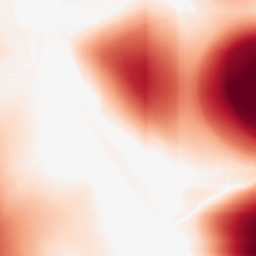
Category: morphological
Decomposition family: rolling_ball
Decomposition parameters: radius: 100
Upsampling method: quintic
Upsampling parameters: scale: 2
Upsampling scale: 2